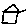
Label: house